Question: Working in Pentaho for the first time, on a existing project.
When I launch anything, I get that annoying pop-up that appears each time Pentaho run a block.
The pop up appears again, despite me clicking "OK" or "Cancel":

My boss told me he had the same problem before and said that he fixed it in some settings in the software but sadly he don't remember where and my queries on Google nor stack overflow failed.
Anyone knows how to turn off these pop-ups?
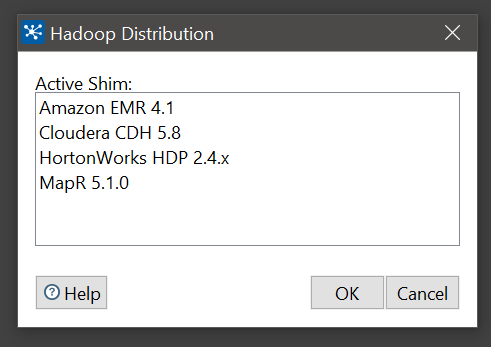
Answer: You need to select the right distribution in > .
The alert will no longer occur.
Reference: in Hadoop documentation